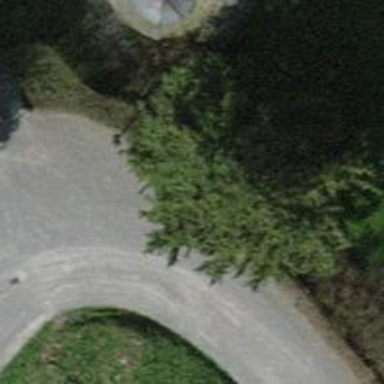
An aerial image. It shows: Service road with fine gravel surface in excellent condition.